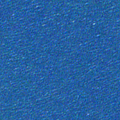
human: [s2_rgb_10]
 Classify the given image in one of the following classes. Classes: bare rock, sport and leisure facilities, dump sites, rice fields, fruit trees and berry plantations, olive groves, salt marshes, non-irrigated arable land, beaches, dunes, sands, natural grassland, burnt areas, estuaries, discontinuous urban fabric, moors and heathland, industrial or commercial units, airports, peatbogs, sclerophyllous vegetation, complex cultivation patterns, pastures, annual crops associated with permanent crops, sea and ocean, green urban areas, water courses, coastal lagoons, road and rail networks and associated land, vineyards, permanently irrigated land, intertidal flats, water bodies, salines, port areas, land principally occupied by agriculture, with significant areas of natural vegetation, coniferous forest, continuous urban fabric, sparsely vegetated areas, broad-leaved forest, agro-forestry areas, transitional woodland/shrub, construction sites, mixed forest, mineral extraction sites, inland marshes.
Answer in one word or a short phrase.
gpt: sea and ocean